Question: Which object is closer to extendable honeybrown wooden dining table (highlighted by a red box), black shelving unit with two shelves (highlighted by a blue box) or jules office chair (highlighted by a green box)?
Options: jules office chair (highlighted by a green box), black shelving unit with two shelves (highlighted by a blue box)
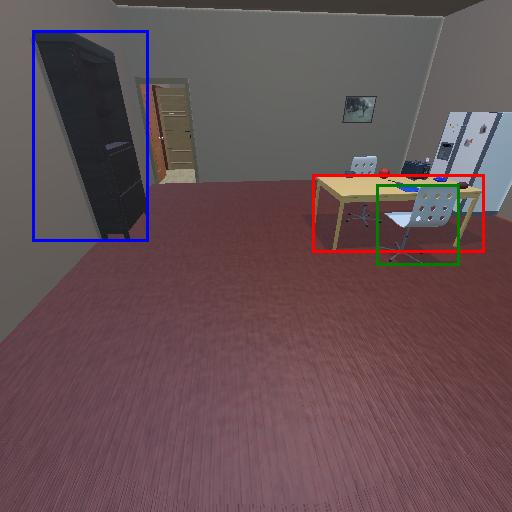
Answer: jules office chair (highlighted by a green box)